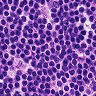
Metastatic tissue present: no